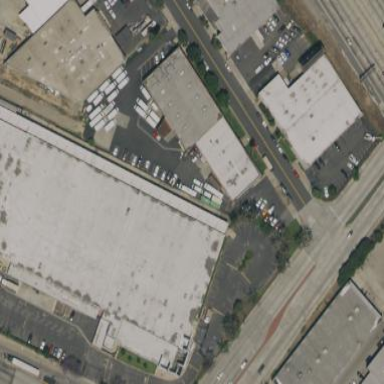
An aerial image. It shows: Warehouse building.